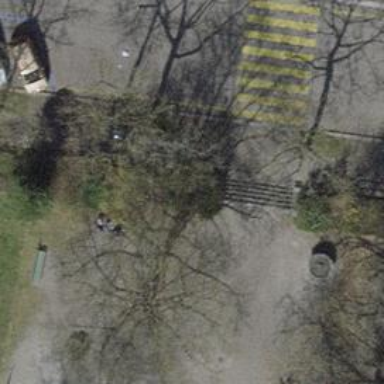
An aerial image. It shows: Road with steps.